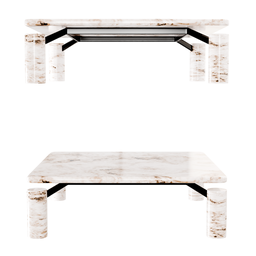
Label: furniture